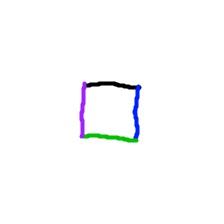
Shape: square